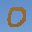
Label: 0